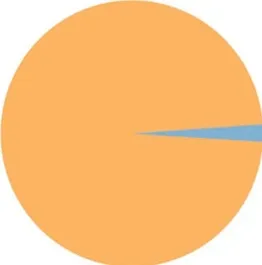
The diagnosis of Leishmania infection by metagenomics next-generation sequencing (mNGS). (B) Distribution of pathogenic microorganisms reads in the absence of human, others, and unclassified reads.
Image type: pathology (gram)